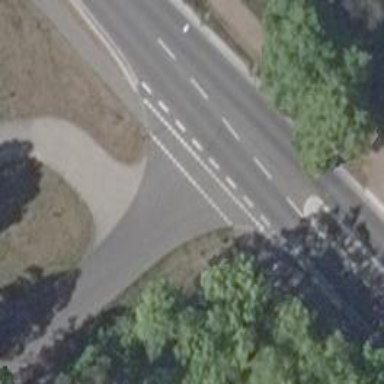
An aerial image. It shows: Road with "give way" sign.